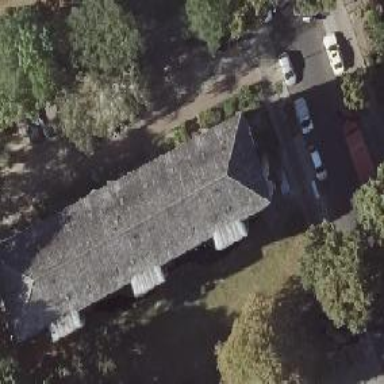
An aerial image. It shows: Building with ridge on the roof.